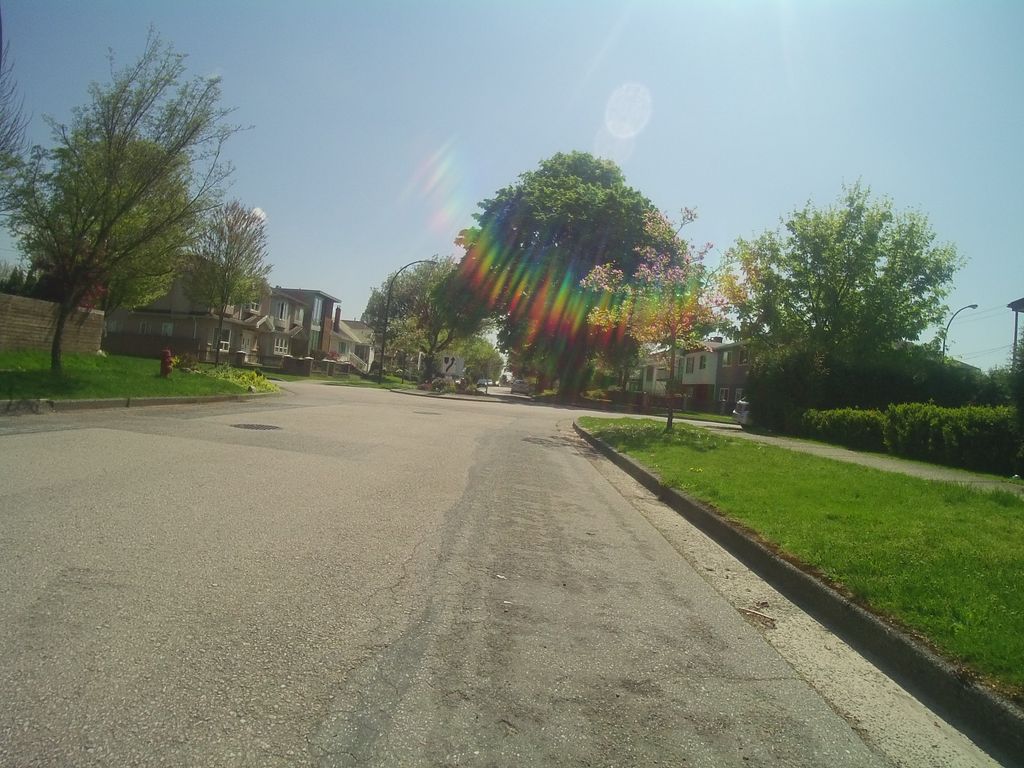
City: vancouver